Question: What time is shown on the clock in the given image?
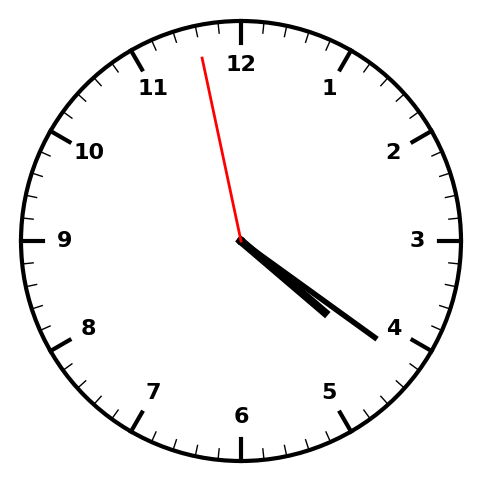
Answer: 04:20:58